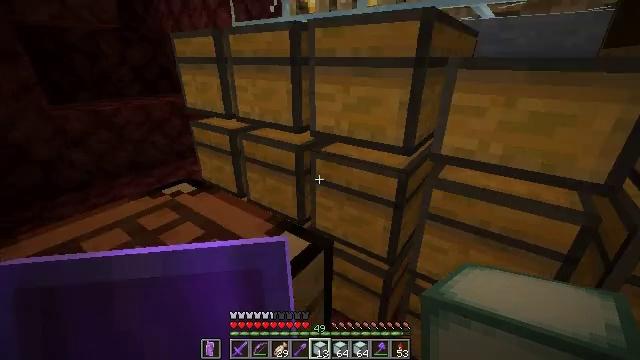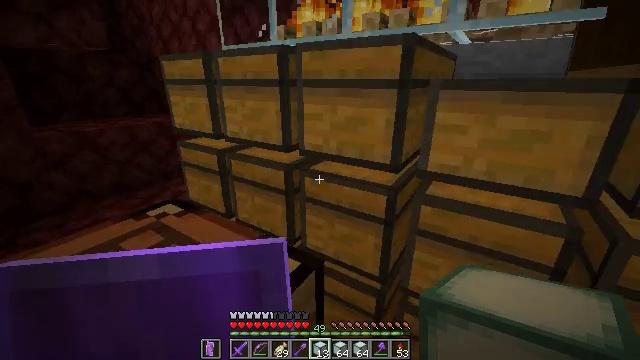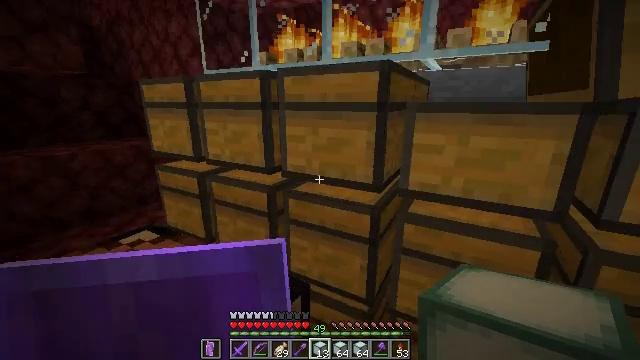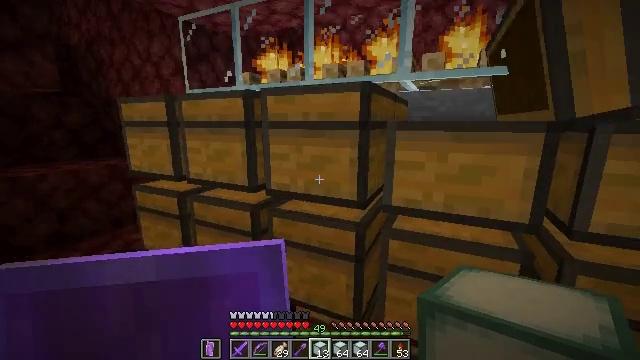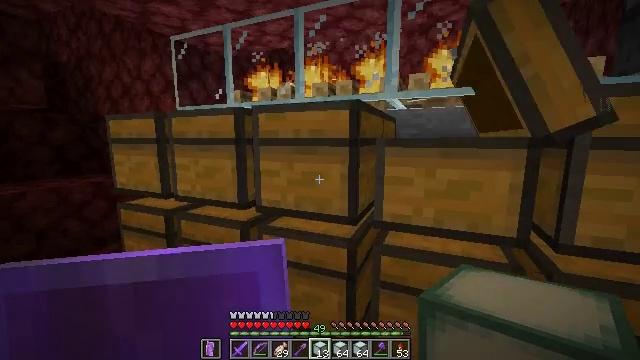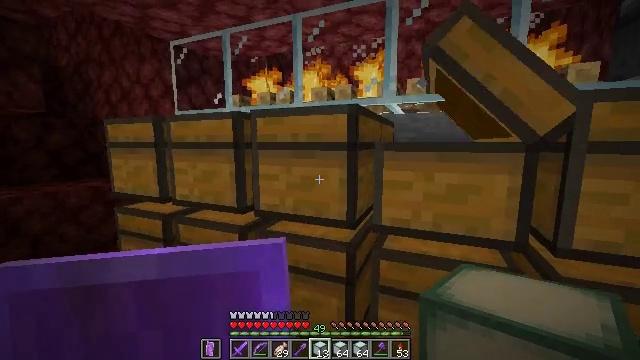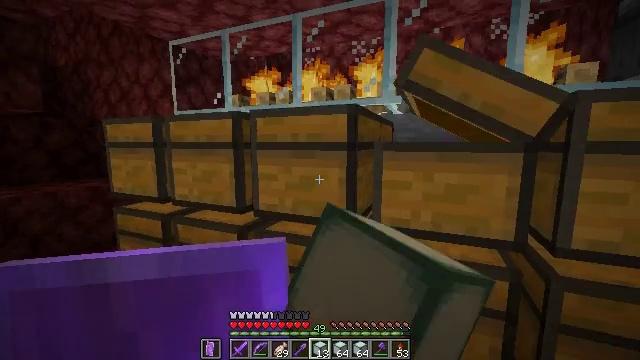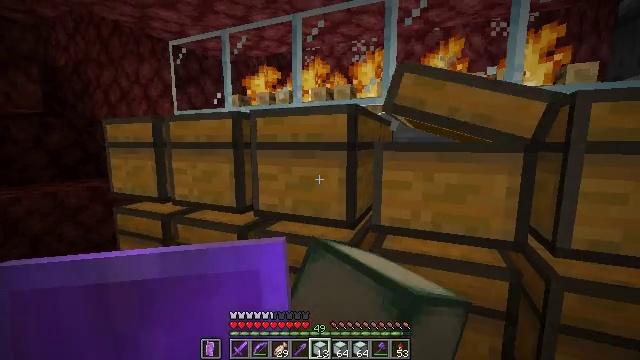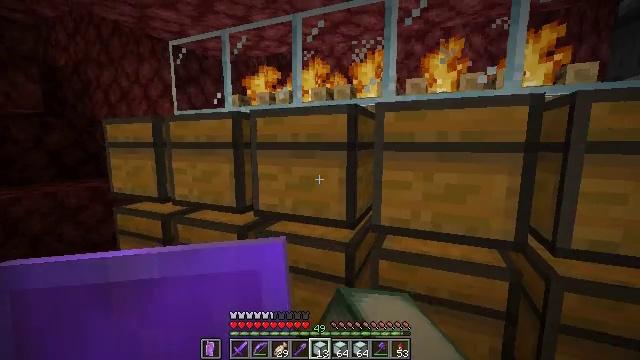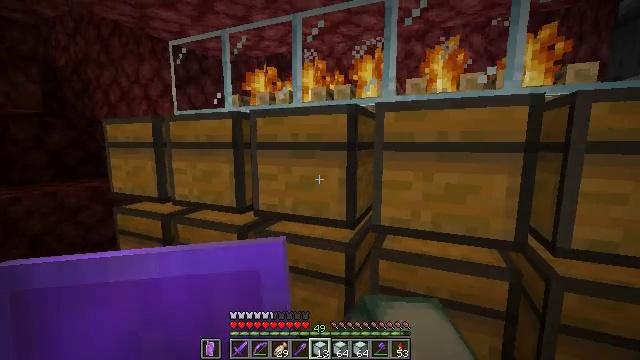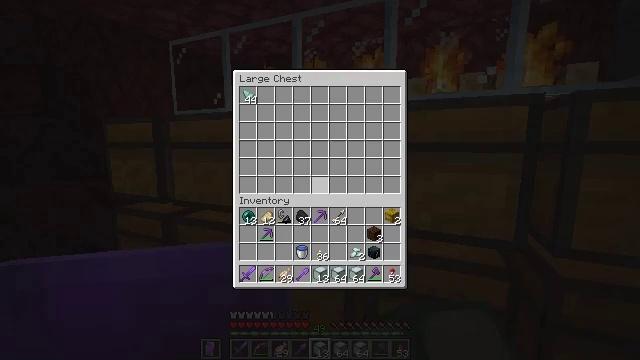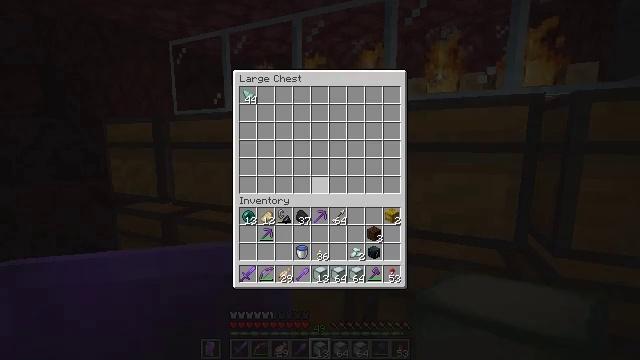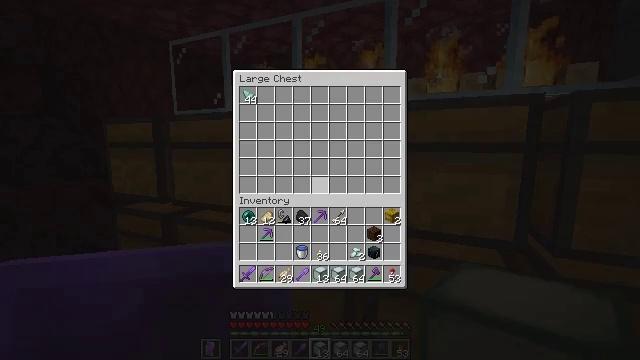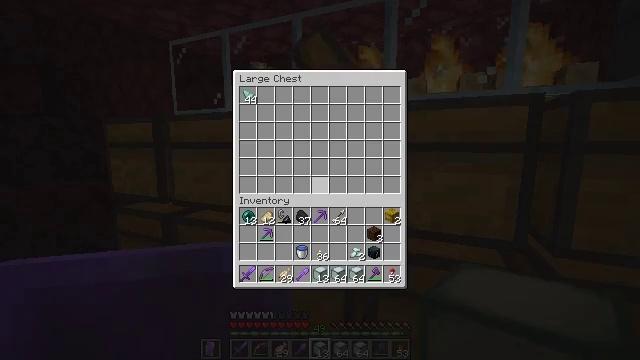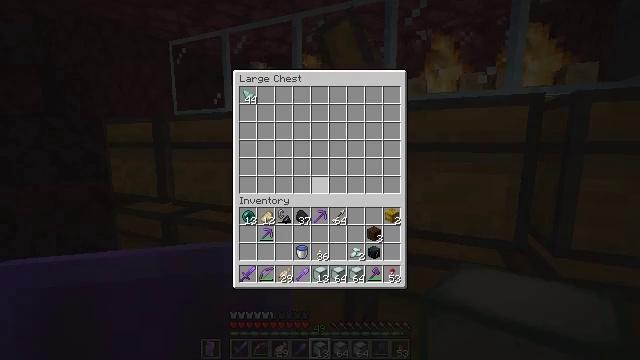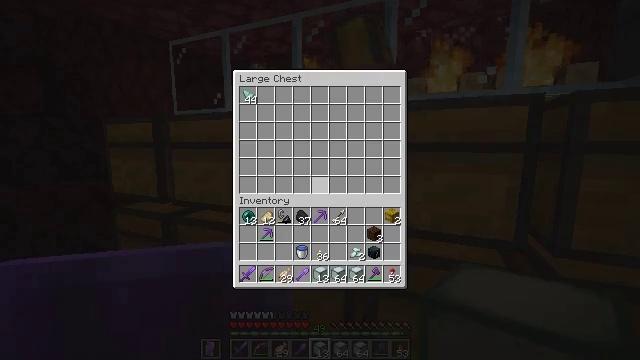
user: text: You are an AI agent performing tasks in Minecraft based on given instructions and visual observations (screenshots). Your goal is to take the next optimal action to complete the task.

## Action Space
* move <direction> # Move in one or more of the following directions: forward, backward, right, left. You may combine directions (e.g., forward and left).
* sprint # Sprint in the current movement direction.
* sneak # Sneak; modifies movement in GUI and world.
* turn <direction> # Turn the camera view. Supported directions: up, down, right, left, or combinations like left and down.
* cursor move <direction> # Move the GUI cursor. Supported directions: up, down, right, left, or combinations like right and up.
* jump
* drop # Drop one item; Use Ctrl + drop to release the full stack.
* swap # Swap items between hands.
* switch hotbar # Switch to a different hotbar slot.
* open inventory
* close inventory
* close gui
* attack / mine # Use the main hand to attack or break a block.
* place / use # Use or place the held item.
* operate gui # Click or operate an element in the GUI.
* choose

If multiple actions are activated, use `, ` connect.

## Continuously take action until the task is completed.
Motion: motion action
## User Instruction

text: Create a sea lantern.
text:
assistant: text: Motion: turn right and up
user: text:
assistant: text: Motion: turn right and up
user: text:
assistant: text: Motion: turn right and up
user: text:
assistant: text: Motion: turn right and up
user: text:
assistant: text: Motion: use / place
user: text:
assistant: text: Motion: use / place
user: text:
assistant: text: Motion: use / place
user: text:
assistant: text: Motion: use / place
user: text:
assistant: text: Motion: no_op
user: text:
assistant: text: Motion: no_op
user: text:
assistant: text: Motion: no_op
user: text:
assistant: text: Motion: no_op
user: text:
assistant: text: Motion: no_op
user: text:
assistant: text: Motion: no_op
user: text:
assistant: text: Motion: no_op
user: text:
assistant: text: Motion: no_op
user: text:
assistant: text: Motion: no_op
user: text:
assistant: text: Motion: no_op
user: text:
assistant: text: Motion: no_op
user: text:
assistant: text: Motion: no_op
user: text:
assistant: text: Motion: turn left and down
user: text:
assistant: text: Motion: turn left and down
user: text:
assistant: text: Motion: turn left and down
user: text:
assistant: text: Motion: no_op
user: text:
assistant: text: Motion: no_op
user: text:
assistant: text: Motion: turn right and down
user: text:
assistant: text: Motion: turn right and down
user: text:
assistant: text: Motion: turn right and down
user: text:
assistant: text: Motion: no_op
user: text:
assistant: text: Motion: no_op